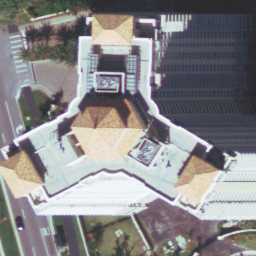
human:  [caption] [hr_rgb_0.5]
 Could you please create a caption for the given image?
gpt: There is a triangular building with white and orange roofs .

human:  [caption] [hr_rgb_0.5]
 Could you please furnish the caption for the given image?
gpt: A triangular building with white and orange roofs while some plants arround it .

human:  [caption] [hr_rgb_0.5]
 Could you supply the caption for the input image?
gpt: A triangular building with white and orange roofss .

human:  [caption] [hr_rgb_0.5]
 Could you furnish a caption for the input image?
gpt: A triangular building with white and orange roofs and some plants arround it .

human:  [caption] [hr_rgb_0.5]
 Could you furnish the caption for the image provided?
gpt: A triangular building and plants .